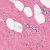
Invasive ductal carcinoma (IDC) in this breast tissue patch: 0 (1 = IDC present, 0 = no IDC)